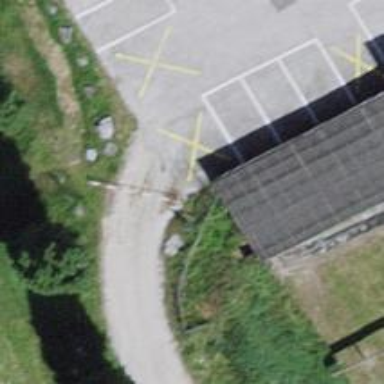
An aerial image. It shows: Lift gate barrier.